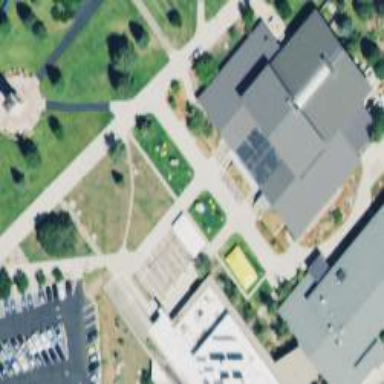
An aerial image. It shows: College building.